Question: How do I modify the "Price Tier Schedule" after it's been set in iTunes Connect?
I did not submit for request yet.
Here below is the screen shot and I want to make changes to the already-set-up Price Tier Schedule.

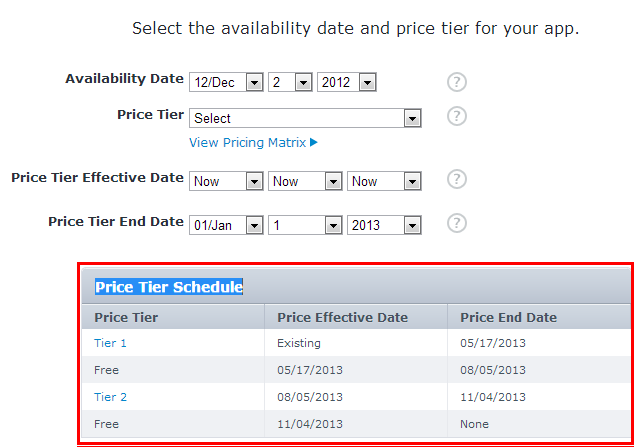
Answer: Well, I finally figure out that by adding new schedules, you can purge the old ones. It's really a tricky design of Apple.